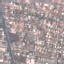
Land use / land cover class: Residential